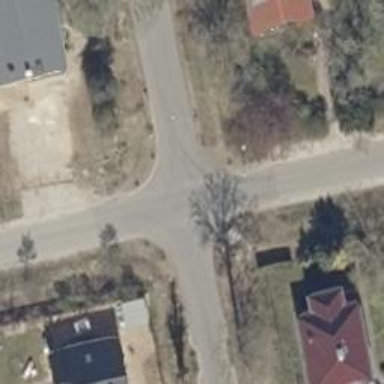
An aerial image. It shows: Asphalt road in residential area.